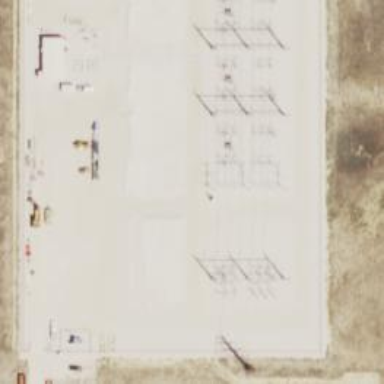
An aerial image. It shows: Switch used for power control.